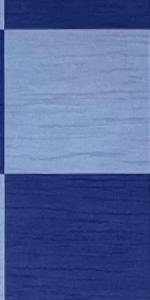
Label: Empty